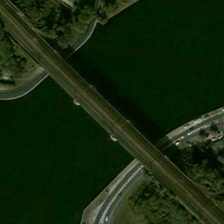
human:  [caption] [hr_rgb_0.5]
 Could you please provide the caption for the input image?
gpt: a bridge is over a river with many green trees in two sides of it .

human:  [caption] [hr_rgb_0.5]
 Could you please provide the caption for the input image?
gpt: a bridge is over a river with many green trees in two sides of it .

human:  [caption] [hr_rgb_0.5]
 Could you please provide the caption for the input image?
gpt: a bridge is over a river with many green trees in two sides of it .

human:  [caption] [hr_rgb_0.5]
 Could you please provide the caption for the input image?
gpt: a bridge is over a river with many green trees in two sides of it .

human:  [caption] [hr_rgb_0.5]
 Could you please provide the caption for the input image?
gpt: a bridge is over a river with many green trees in two sides of it .